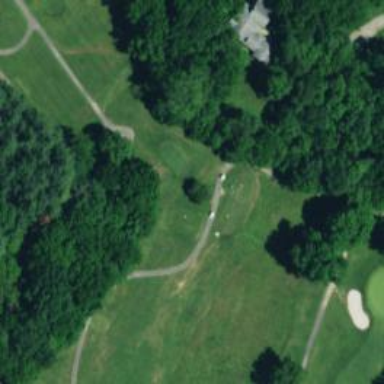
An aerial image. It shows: Golf tee.